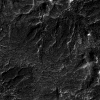
Atmospheric dust classification: not_dusty